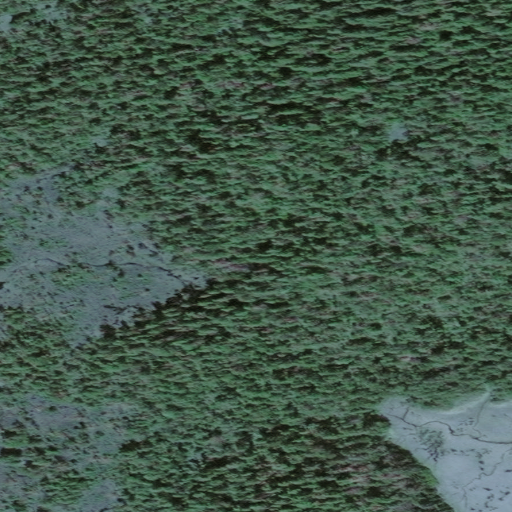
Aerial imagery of island in Alaska named Magoun Islands containing only unknown